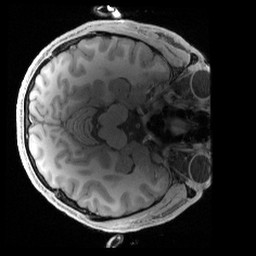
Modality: T1w
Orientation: axial
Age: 23
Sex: male
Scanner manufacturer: siemens
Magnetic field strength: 3 T
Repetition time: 2.4 s
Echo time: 0.00241 s